Question: Workspace default JRE shows the one that I set via 'Window -> preferences -> Java -> Installed JREs'.
But by default, the project has JRE System Library as Execution environment '[JavaSE-1.6(jre6)]'.
Why doesn't JRE System Library make Workspace default JRE as the default System Library? And how can I change it to default System Library?

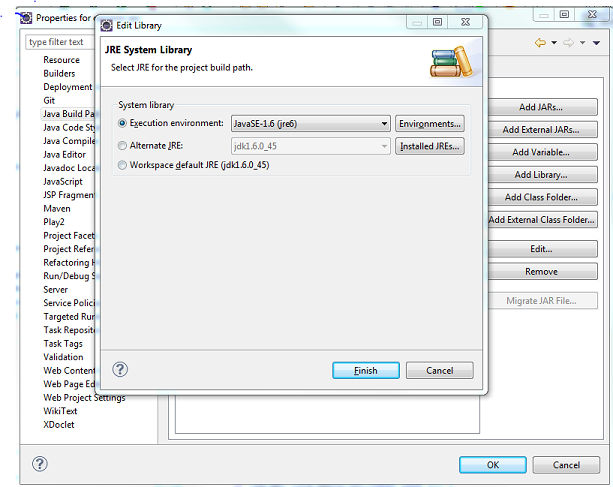
Answer: Open 'Window > Preferences > Java > Installed JREs' and check that the JRE/JDK you want to use is listed - add it if it is missing.
Open 'Window > Preferences > Java > Installed JREs > Execution Environments' and look at the entry for 'JavaSE-1.6'. Change the 'Compatible JRE' to the one you want to use.